Question: Hy!!
My error code:
'''
Exception in thread "main" java.lang.NullPointerException
at lesebank.Konto.getKontofromID(Konto.java:39)
at lesebank.Main.main(Main.java:18)
SQL EXCEPTIONJava Result: 1
BUILD SUCCESSFUL (total time: 1 second)
'''
Method:
'''
Konto konto = new Konto ();
Statement s = dbconn.getSt();
try
{ //in the next line the error occurs
s.execute("select id,inhaberin,ktostd,habenzinsen,notiz from Konto where id = " +id);
ResultSet set = s.getResultSet();
if (set.next())
{
konto.setId(set.getInt(1));
konto.setId_inhaberin(set.getInt(2));
konto.setKtostd(set.getDouble(3));
konto.setHabenzinsen(set.getDouble(4));
konto.setNotiz(set.getString(5));
return konto;
}
}
catch (SQLException ex)
{
System.out.print(ex.getMessage());
}
return null;
'''
DBConn:
'''
public class DBConnection {
private String url = "jdbc:derby://localhost:1527/Bank";
private Connection conn;
private Statement st;
public DBConnection() {
try
{
conn = DriverManager.getConnection(this.url, "test", "test");
st = conn.createStatement();
}
catch (SQLException ex)
{
System.out.print("SQL EXCEPTION");
}
}
public Statement getSt() {
return st;
}
'''
Database:

Please help
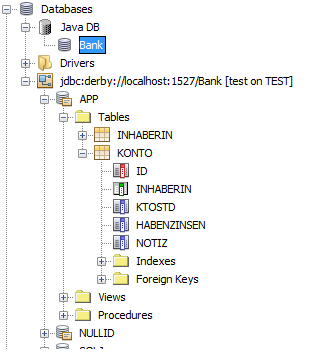
Answer: This is Very Bad(tm):
'''
public DBConnection() {
try
{
conn = DriverManager.getConnection(this.url, "test", "test");
st = conn.createStatement();
}
catch (SQLException ex)
{
System.out.print("SQL EXCEPTION");
}
}
'''
Do catch and ignore exceptions like this. There are there for a good reason. In this case, if your constructor fails due to an exception, the whole 'DbConnection' object is rendered useless, since the 'st' field will be null. Yet because the code that instantiated 'DbConnection' has no idea this has happened, you go on to use it, and end up with the null-pointer exception.
If 'DbConnection''s constructor triggers an exception, you need to that exception out of the constructor, forcing your code to deal with the exception:
'''
public class DBConnection {
private static final String URL = "jdbc:derby://localhost:1527/Bank";
private final Connection conn;
private final Statement st;
public DBConnection() throws SQLException {
conn = DriverManager.getConnection(URL, "test", "test");
st = conn.createStatement();
}
public Statement getSt() {
return st;
}
}
'''
Note also the 'final' fields. This gives you a compile-time guarantee that will be assigned to those fields.